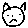
Label: cat